Question: I just installed MonoGame 3.0 Beta, and I thought I'd try and make a new android project in it, and was presented with this error message:

I can't actually find a way around this.
Does anyone have any more insight into it?
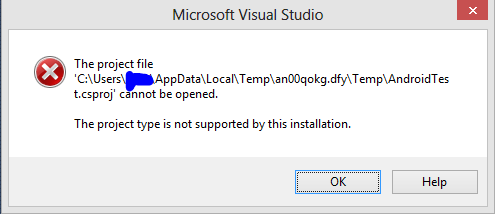
Answer: Did you install Mono for Android ( <URL> before trying to create an MonoGame Android project? If you do not have the above compiler installed, then logically it won't allow you to create a project of that type. I hope this helps.